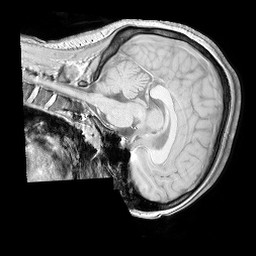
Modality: T1w
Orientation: sagittal
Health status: ill
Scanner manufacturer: philips
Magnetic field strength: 3 T
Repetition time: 0.3787 s
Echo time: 0.002908 s